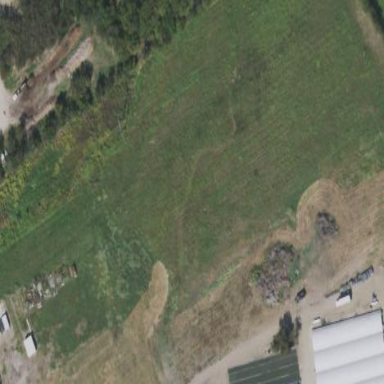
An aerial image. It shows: Grassy plot in zoning area.